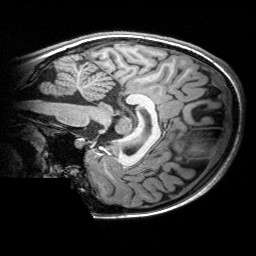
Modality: T1w
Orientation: sagittal
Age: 16
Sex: female
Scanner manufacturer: siemens
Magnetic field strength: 3 T
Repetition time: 2.53 s
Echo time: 0.00297 s